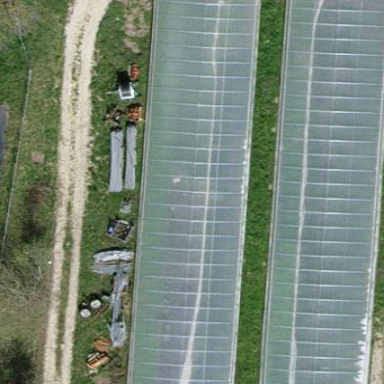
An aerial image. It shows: Greenhouse.